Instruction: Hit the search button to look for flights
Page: home
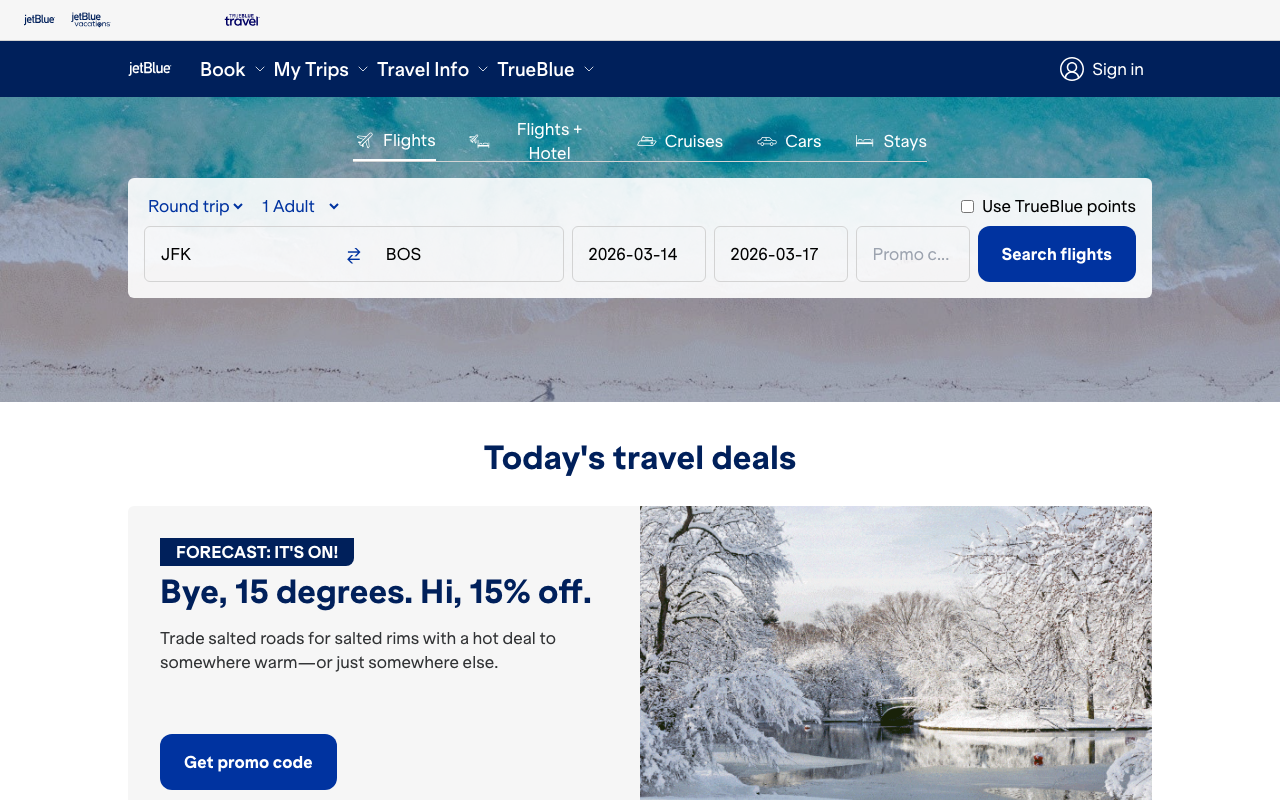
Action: click